Question: i want to display a check mark or tick mark using ascii or unicode characters set.
i have the following code
'''
procedure InitializeWizard;
var
Value: Integer;
begin
Value:=10004
Msgbox('The character is'+chr(Value),mbinformation,mb_ok);
end;
'''
But that check mark or tick mark is not displayed..
please help me on this .
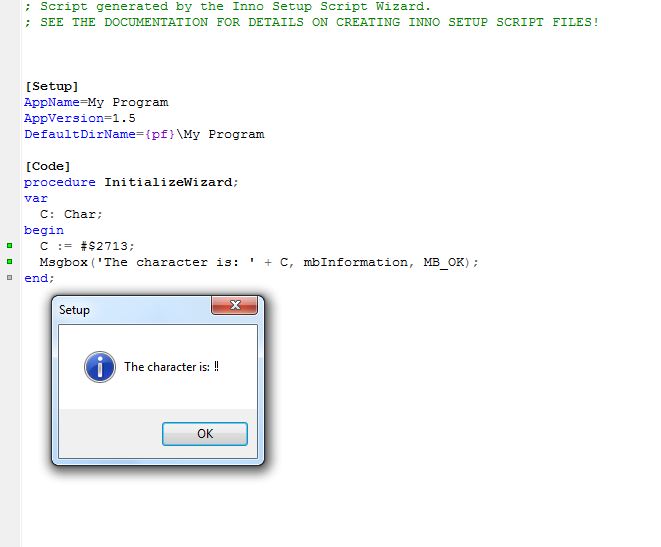
Answer: The <URL> character has the 0x2713 hexadecimal ordinal value for UTF-16 encoding in Unicode table, so you can write what you want this way:
'''
[Setup]
AppName=My Program
AppVersion=1.5
DefaultDirName={pf}\My Program
[Code]
procedure InitializeWizard;
var
C: Char;
begin
C := #$2713;
Msgbox('The character is: ' + C, mbInformation, MB_OK);
end;
'''